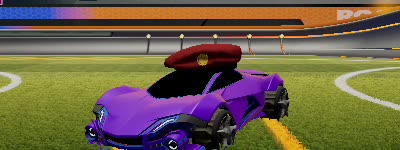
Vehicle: werewolf